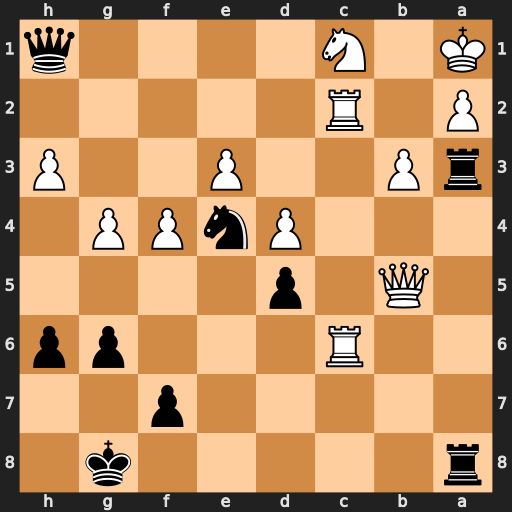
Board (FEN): r5k1/5p2/2R3pp/1Q1p4/3PnPP1/rP2P2P/P1R5/K1N4q
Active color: b
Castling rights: -
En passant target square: -
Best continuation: Qxc1+ Rxc1 Rxa2+ Kb1 Nd2#